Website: slack
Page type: payment
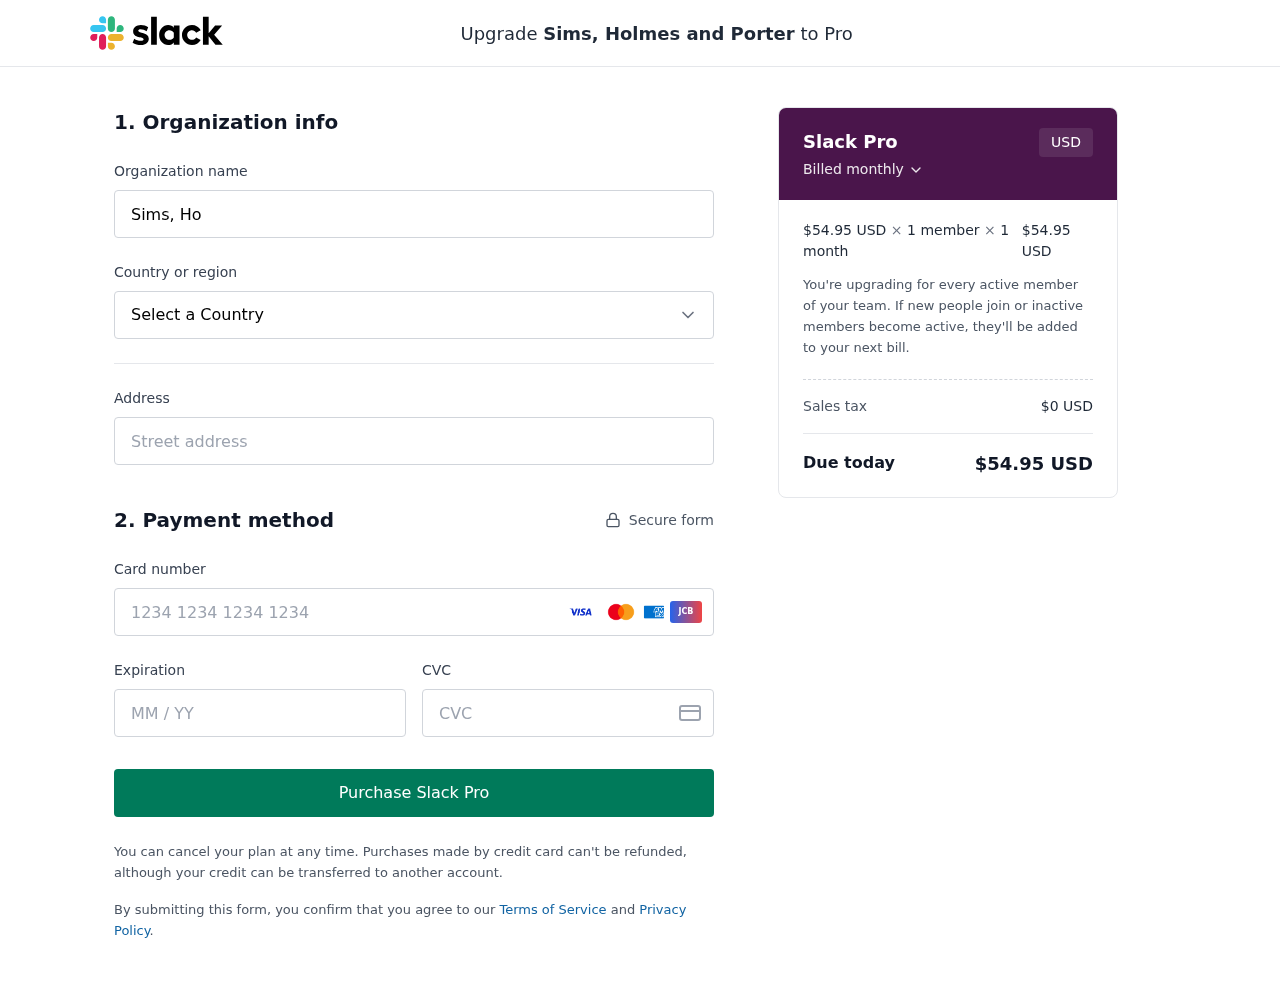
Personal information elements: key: PII_CARD_CVV
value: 625
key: PII_CARD_EXPIRY
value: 01/29
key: PII_CARD_NUMBER
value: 2710 4779 2942 8289
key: PII_COMPANY
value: Sims, Holmes and Porter
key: PII_COUNTRY
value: United States
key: PII_STREET
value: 5645 David Wells Apt. 501
Product elements: key: PRODUCT1_PRICE
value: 54.95
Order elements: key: ORDER_SUBTOTAL
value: $54.95 USD
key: ORDER_TAX
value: $0 USD
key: ORDER_TOTAL
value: $54.95 USD